Question: iOS lecture i downloaded from iTunesU lists 3 forms of communication from the View to a Controller
- - -
I wonder, what is the reason to highlight Data Source delegation, as a separate form of delegation?

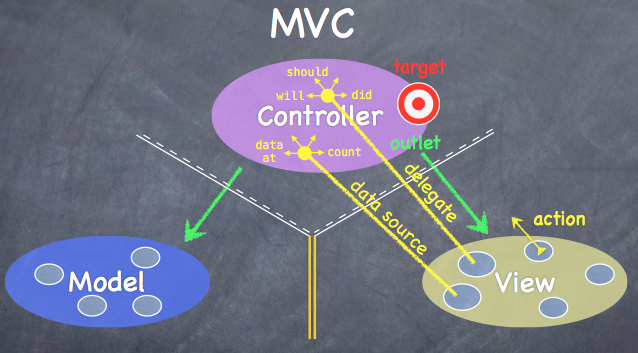
Answer: You can use a different object for your data source than for your delegate. That way, you can change the delegate to get different behavior without changing the data source.